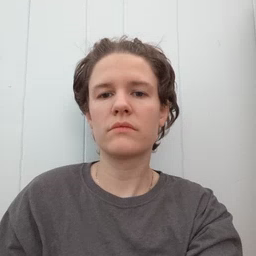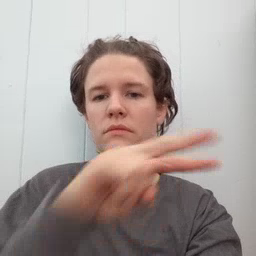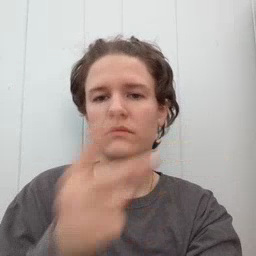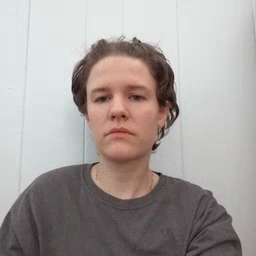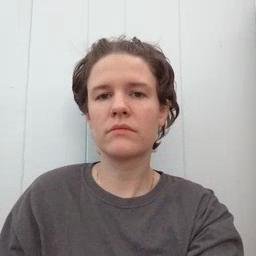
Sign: fall